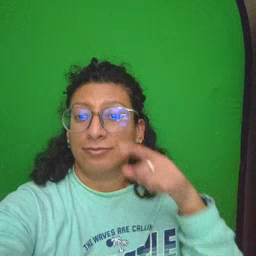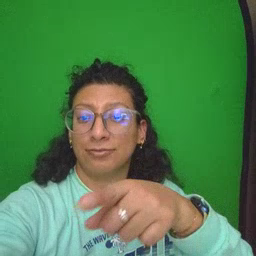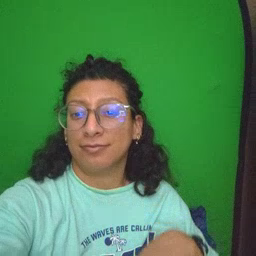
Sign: hesheit